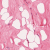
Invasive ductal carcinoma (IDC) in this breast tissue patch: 0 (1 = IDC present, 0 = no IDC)